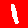
Digit: 1